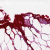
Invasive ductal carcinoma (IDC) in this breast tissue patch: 0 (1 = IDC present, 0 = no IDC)